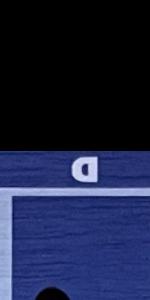
Label: Empty